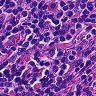
Metastatic tissue present: no